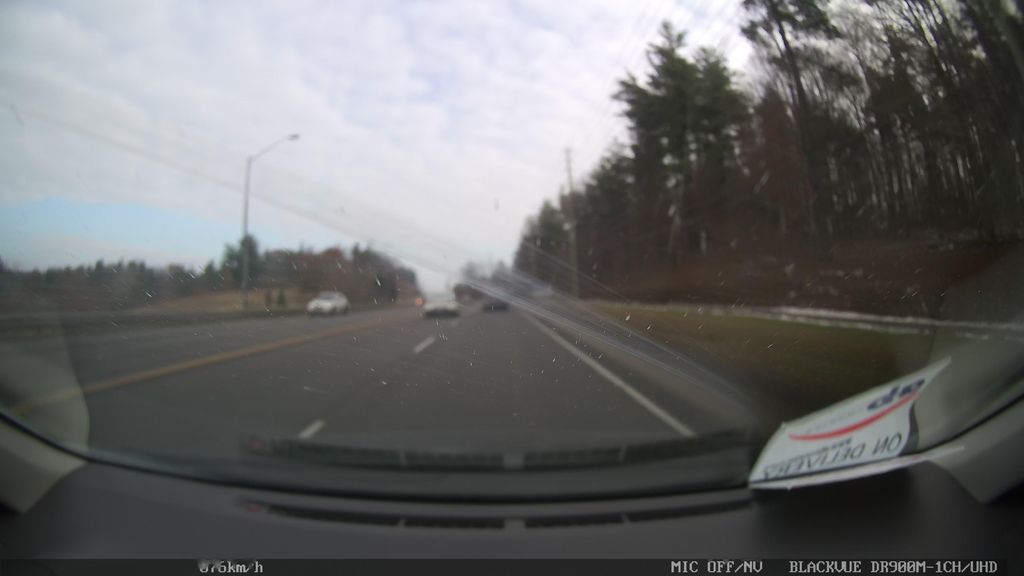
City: toronto